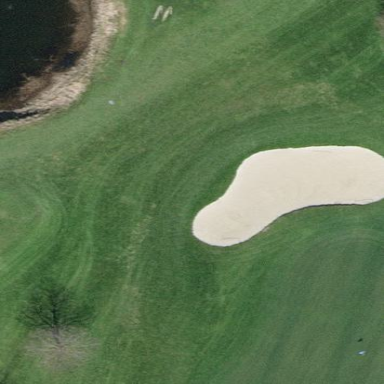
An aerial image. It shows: Sandy area is golf bunker.